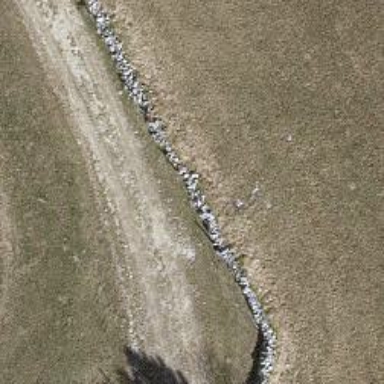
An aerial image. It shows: Wall made of dry stone.